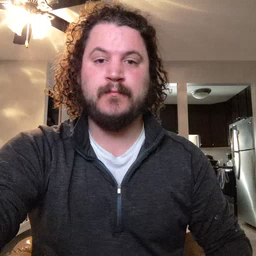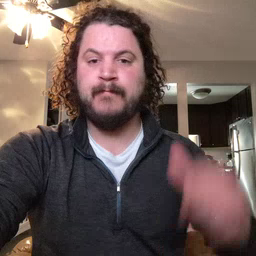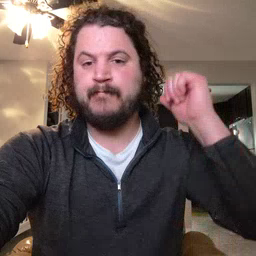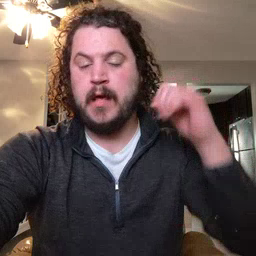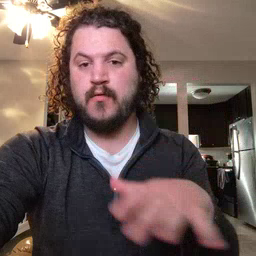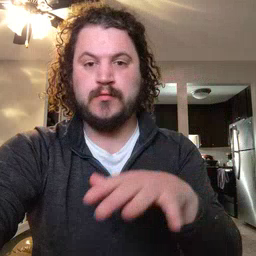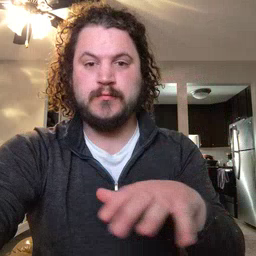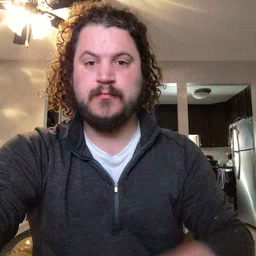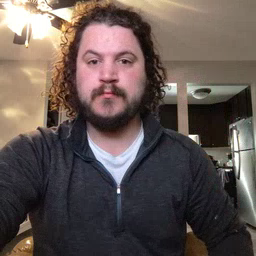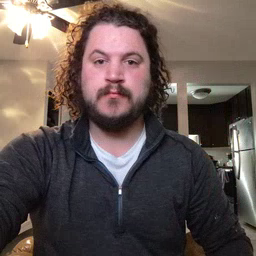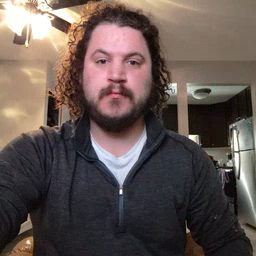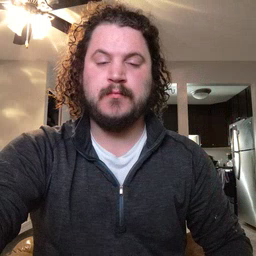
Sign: backyard